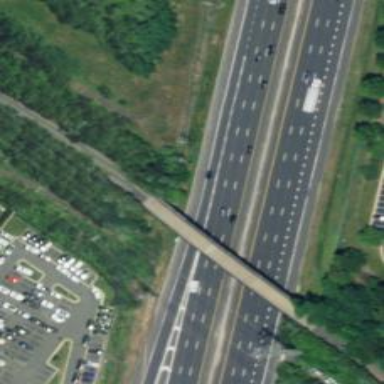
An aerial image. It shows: Asphalt motorway.